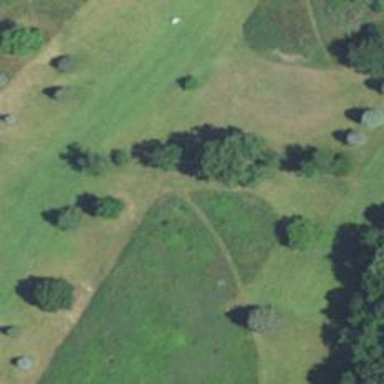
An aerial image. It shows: Golf cartpath that is also road path.